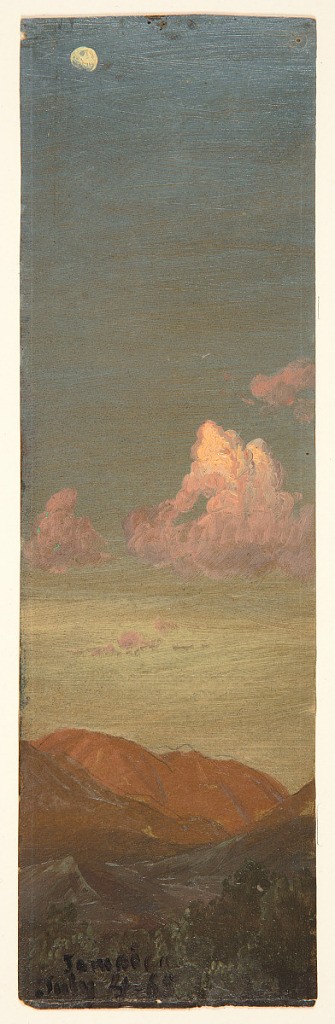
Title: Twilight, Jamaica
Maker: Frederic Edwin Church, American, 1826–1900
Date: July 4, 1865
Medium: Brush and oil, graphite on paperboard
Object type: Drawing
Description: Delicate landscape sketch showing a scene of the moon over a mountainous landscape in Jamaica at twilight. Near the bottom, a landscape made up of green foliage and brown mountains sits below a sky colored in a gradient from olive green to deep aquamarine. At center, several puffy clouds catch the pink and cream light of the setting sun. Above, the silver moon punctuates the darkening sky.